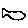
Label: fish